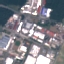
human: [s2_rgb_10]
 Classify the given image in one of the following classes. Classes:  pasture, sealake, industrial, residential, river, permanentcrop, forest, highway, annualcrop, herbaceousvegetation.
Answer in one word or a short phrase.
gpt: Industrial